Question: What is the measurement shown in the image?
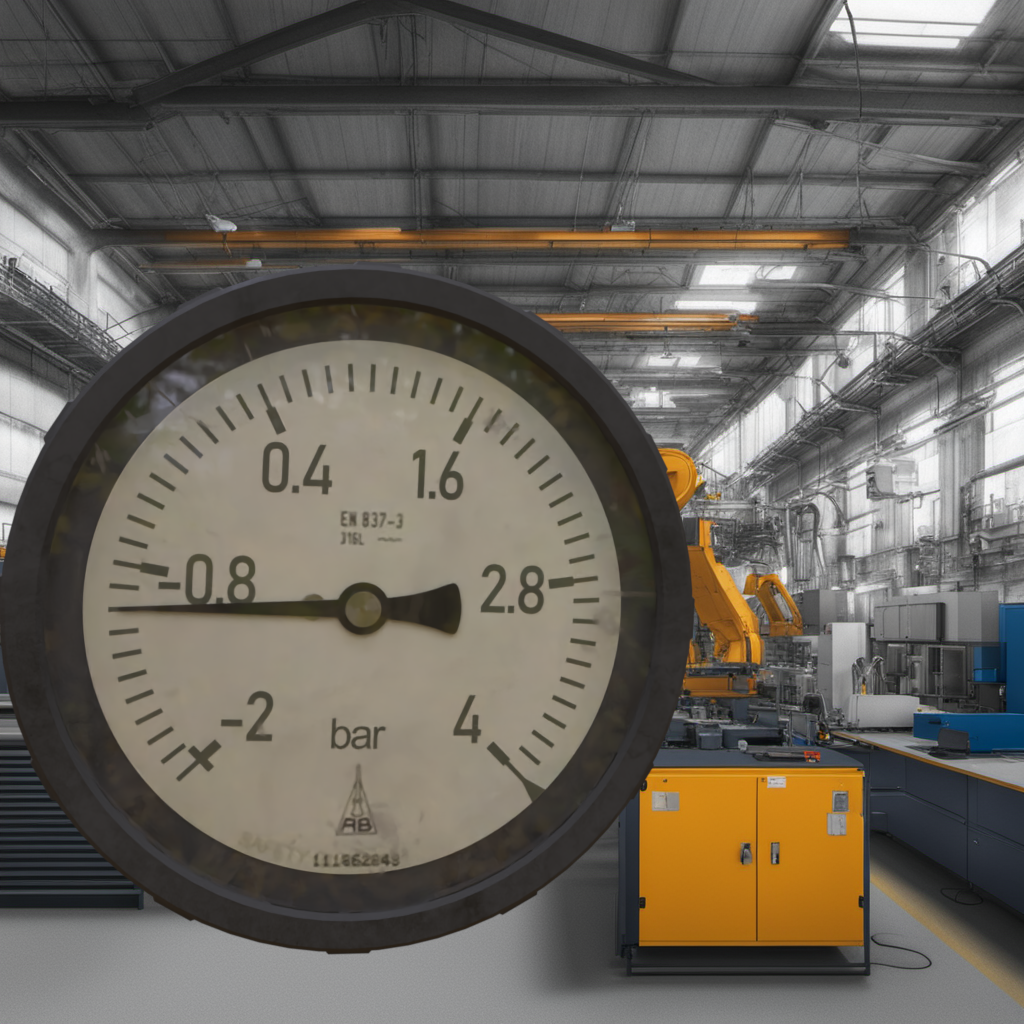
Answer: The result is -1.06
Question: What is the range of the measurement shown in the image?
Answer: The range is from -2 to 4
Question: What is the minimum and maximum value of the measurement shown in the image?
Answer: The minimum value is -2 and the maximum value is 4